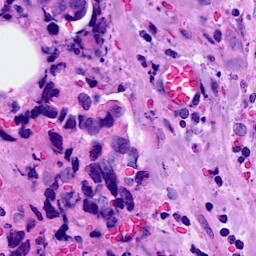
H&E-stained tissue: Breast